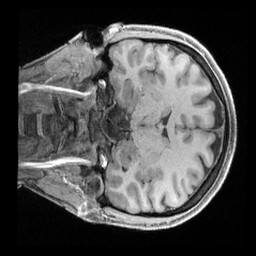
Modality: T1w
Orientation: coronal
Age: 38
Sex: female
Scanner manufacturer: siemens
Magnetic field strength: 3 T
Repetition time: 2.4 s
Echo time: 0.00241 s